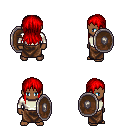
a pixel art fantasy rpg character, male body template, human, dark skin, white long-sleeve shirt, robe skirt, red unkempt hairstyle, shield, four views (front, back, left, right), 2x2 character sprite sheet, small pixel art, hard edges, no anti-aliasing